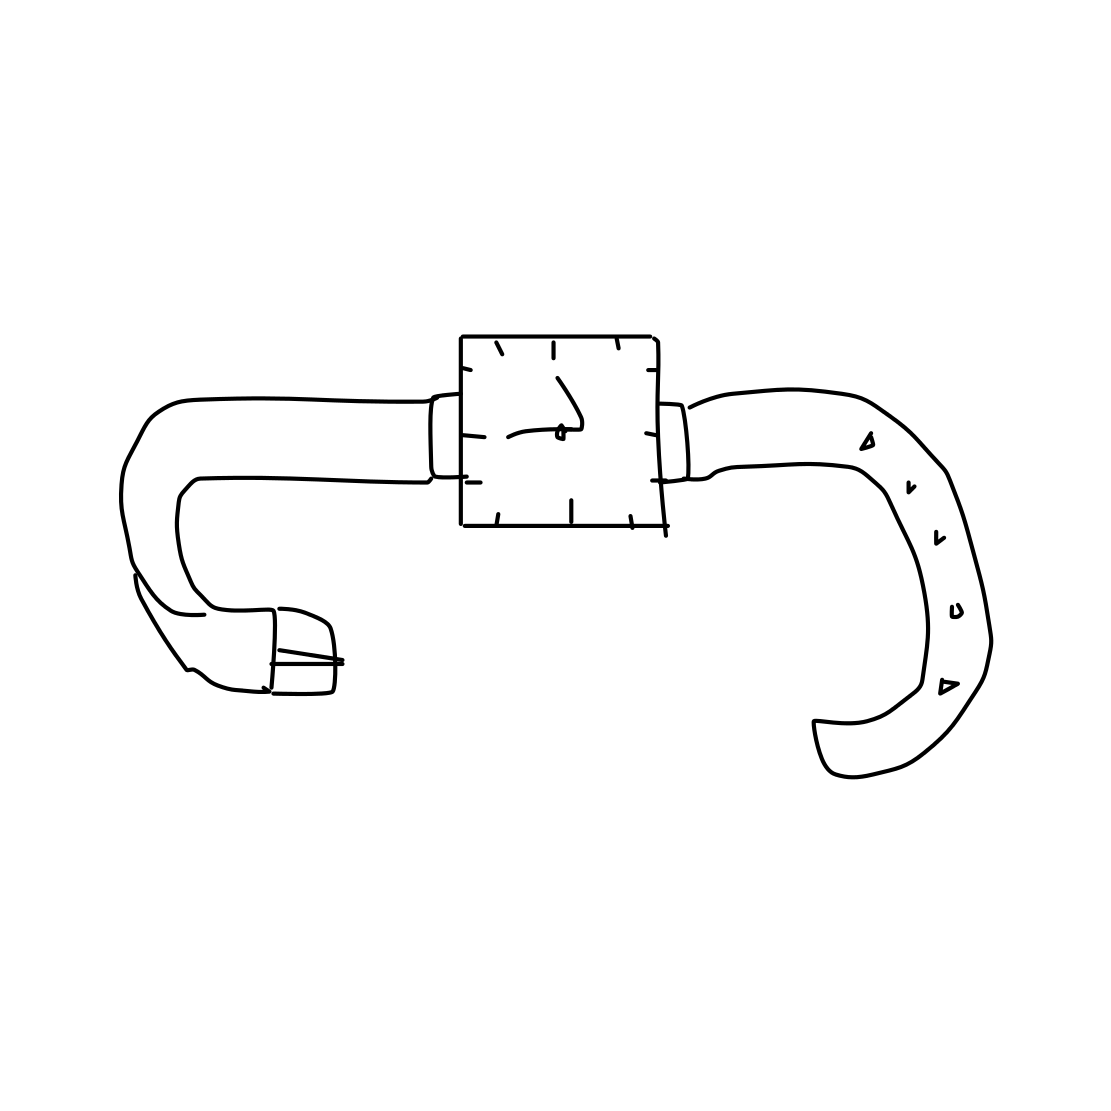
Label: wrist-watch